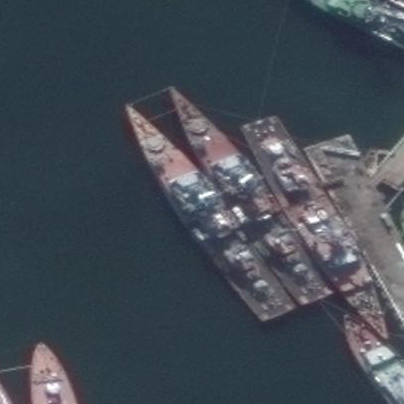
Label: cruiser